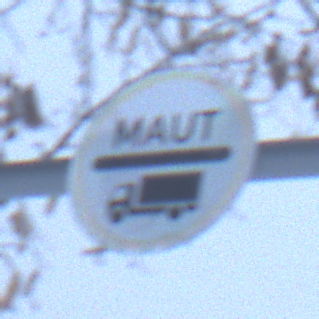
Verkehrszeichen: Mautpflicht
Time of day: Midday
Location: Outdoor (Nature)
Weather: Overcast
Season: Winter
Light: Natural